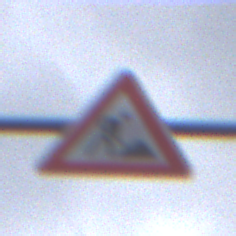
Verkehrszeichen: Arbeitsstelle
Umgebung: Outdoor, Urban
Tageszeit: MorningAfternoon
Wetter: Overcast
Licht: Natural
Jahreszeit: NotSpecified
Kontrast: LowContrast